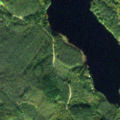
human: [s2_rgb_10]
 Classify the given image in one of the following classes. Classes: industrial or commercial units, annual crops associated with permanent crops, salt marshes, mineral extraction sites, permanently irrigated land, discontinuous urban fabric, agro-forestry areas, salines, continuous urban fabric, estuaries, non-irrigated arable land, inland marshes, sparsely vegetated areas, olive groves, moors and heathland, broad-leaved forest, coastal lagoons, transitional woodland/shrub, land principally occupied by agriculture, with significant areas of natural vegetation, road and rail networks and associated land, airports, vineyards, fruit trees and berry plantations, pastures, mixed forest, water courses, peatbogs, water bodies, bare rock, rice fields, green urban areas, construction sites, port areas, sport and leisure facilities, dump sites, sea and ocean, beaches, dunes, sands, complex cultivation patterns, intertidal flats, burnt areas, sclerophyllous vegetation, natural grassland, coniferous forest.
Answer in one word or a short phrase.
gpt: coniferous forest, mixed forest, water bodies